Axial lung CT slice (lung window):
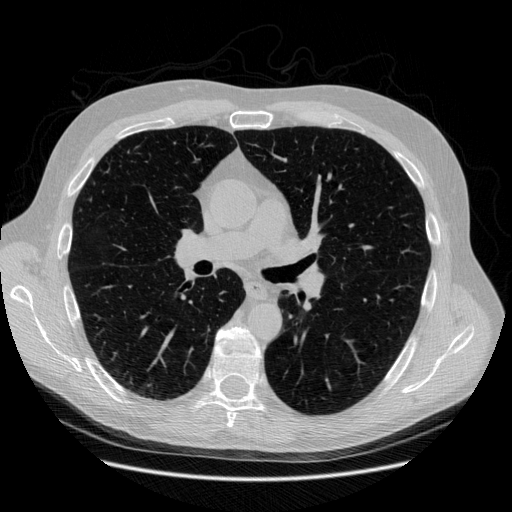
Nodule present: no